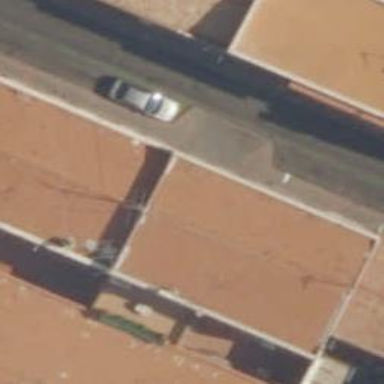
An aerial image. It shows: Car repair shop.